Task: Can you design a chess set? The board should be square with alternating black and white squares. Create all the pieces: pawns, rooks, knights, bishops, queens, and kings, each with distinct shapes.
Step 326:
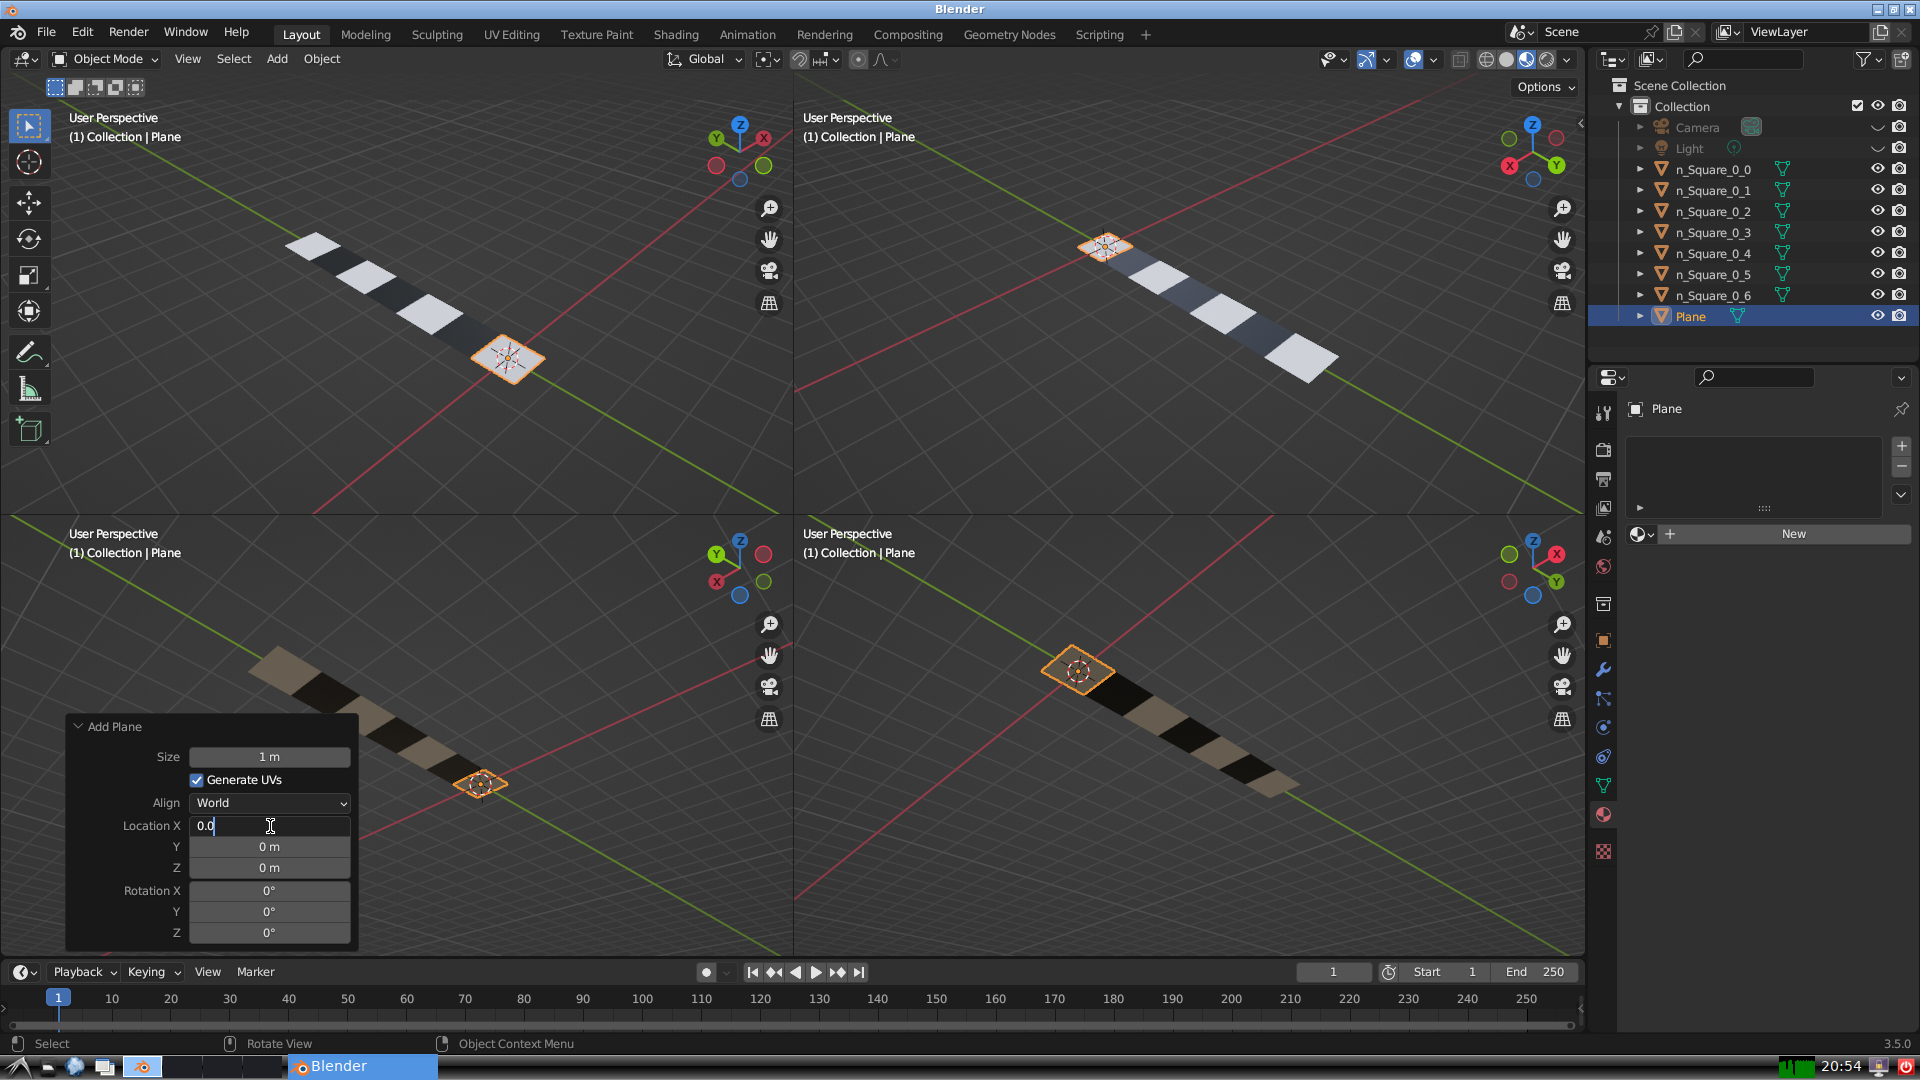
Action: {"key_press": ['Return']}